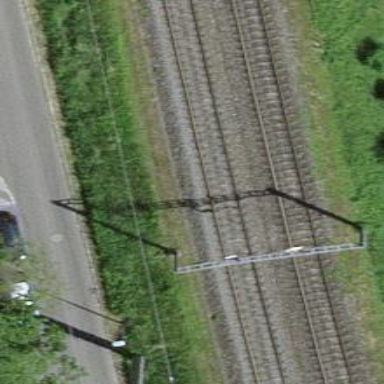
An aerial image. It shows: Single railway track with electrified contact line.